Question: I have a HTML file which contains both HTML and JavaScript. When I folded some code snippets, the syntax highlight didn't work well. Screenshot as following:

Line79 function setColor(color) is not correctly highlighted. Is there any way to fix it?
BTW, I am using GVIM 7.2 in windows 7.
Thanks!
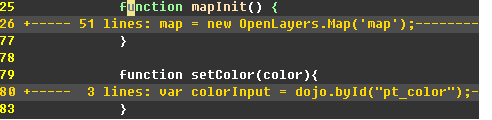
Answer: ':syn sync fromstart'
(See also 'help syn-sync-first')